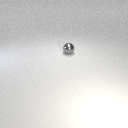
small gray metal sphere